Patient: sex F, age 33
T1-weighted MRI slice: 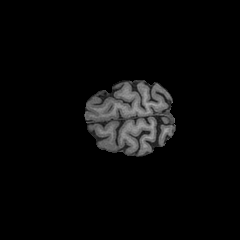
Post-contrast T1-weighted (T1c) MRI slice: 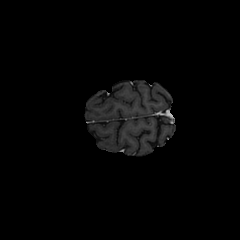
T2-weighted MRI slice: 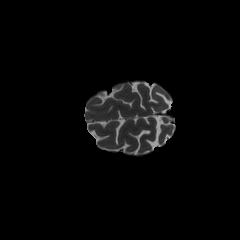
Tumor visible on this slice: no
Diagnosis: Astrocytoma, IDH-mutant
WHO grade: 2